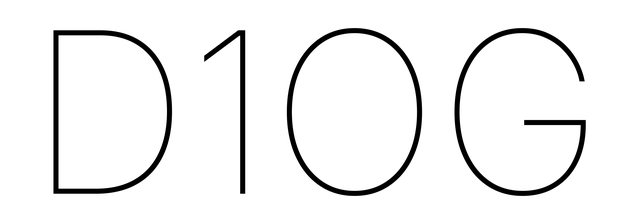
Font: Inter_Thin